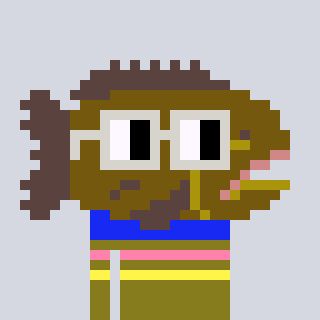
a pixel art character with square light gray glasses, a grouper-shaped head and a gunk-colored body on a cool background